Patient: sex F, age 58
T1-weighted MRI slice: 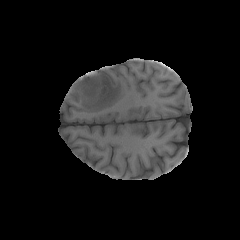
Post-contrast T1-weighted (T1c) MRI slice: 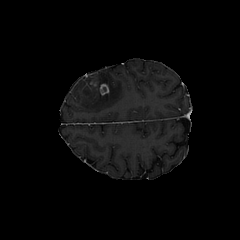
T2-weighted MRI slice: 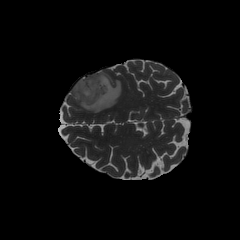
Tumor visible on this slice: yes
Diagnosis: Glioblastoma, IDH-wildtype
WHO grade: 4